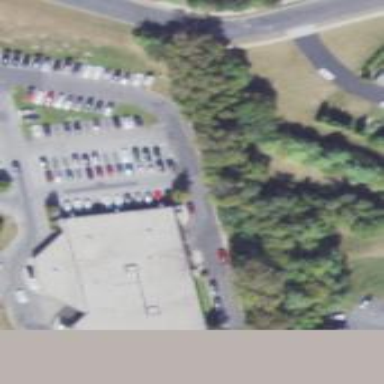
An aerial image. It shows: Car shop building.